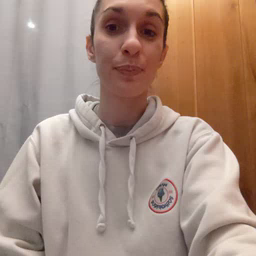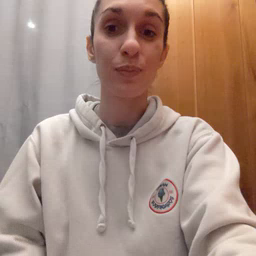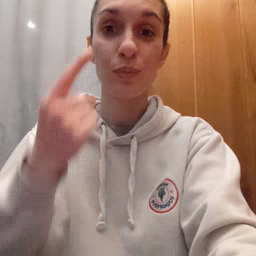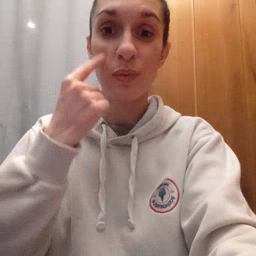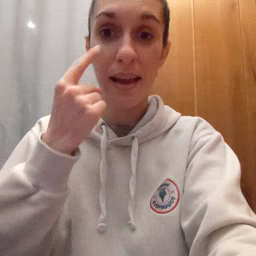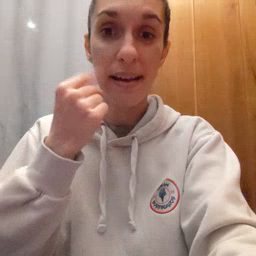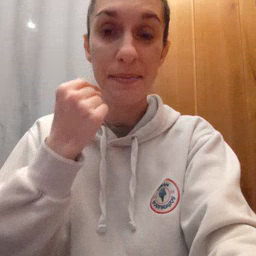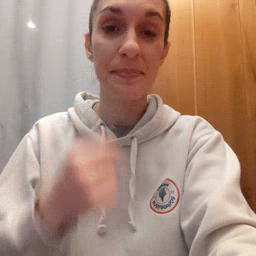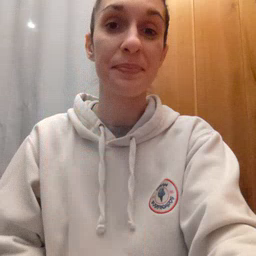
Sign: cry